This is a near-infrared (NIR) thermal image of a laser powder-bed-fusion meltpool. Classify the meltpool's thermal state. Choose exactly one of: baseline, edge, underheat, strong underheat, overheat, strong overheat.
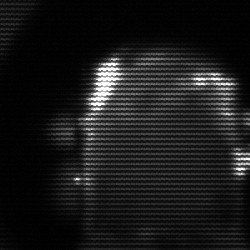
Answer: baseline